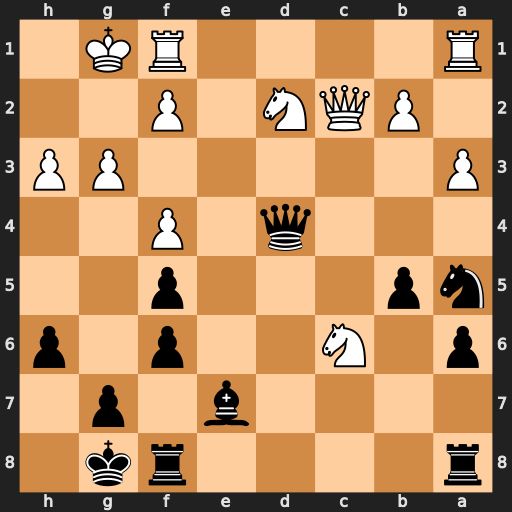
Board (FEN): r4rk1/4b1p1/p1N2p1p/np3p2/3q1P2/P5PP/1PQN1P2/R4RK1
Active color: b
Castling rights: -
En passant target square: -
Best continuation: Nxc6 Qxc6 Qxd2 Qe6+ Rf7